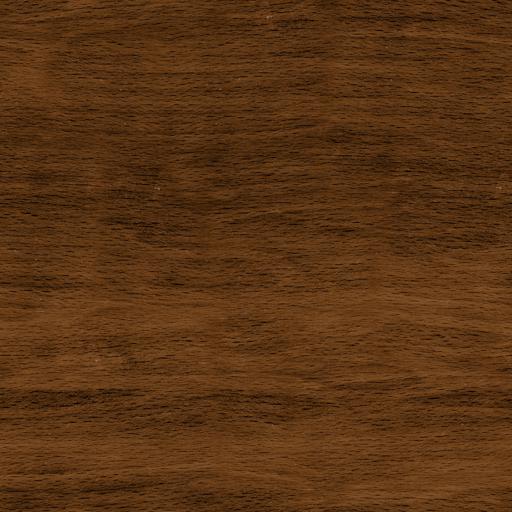
Tags: brown smooth wood wooden